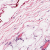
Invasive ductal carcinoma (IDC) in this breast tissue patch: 0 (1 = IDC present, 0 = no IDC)